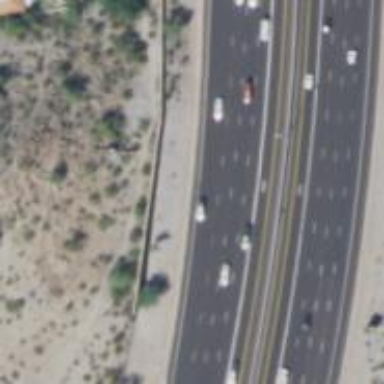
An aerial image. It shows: Asphalt motorway.